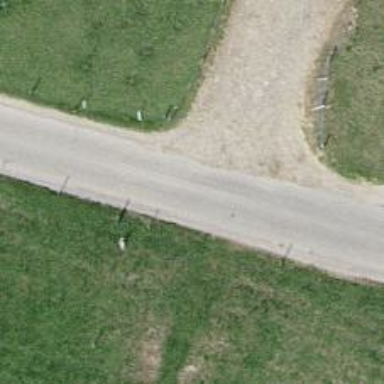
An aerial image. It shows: Unclassified road.